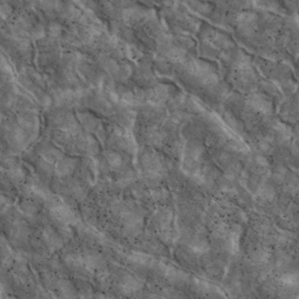
Label: non_frost